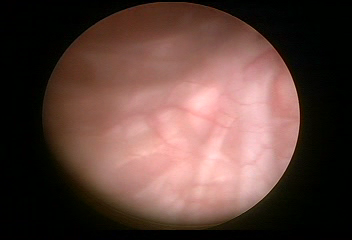
Modality: WLC
Class: Normal mucosa
Bladder cancer association: No